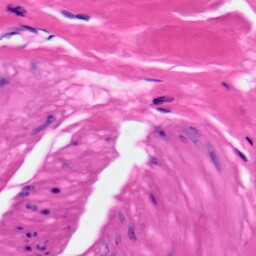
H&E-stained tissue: Skin